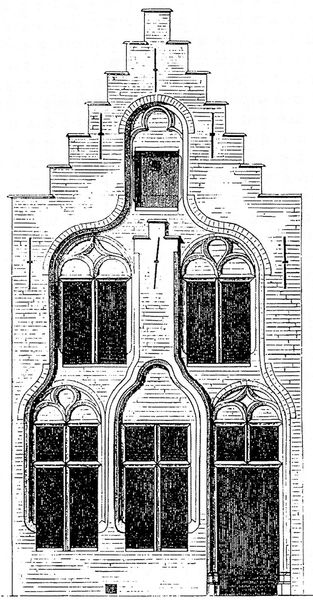
Titel: Bürgerhaus Garenmarke 5 in Brügge
Standort: Brügge (EU - B)
Schlagwörter: dunkel, weiß, fenster, hell, schwarz, skizze, tür, zeichnung, dach, gebäude, haus, hochformat, wand, architektur, stein, bogen, fassade, giebel, mauer, ziegel, grafik, stufen, kohle, schwarzweiß, kohlezeichnung, portal, mansarde, romanik, stufengiebel